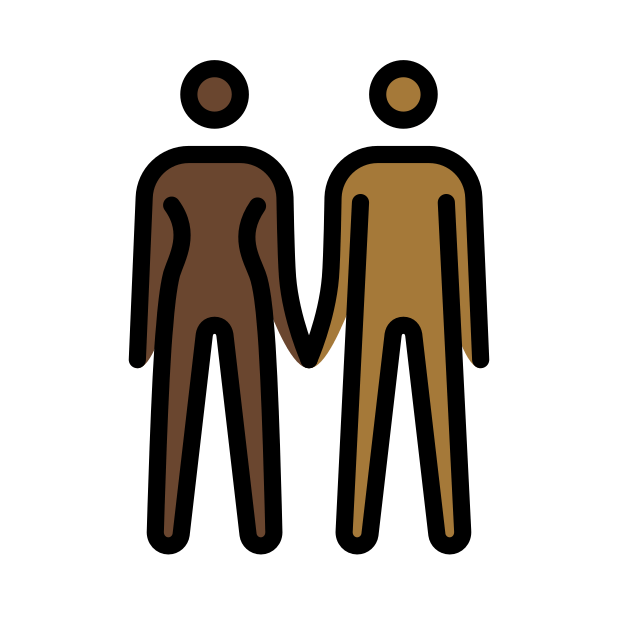
woman and man holding hands: dark skin tone, medium-dark skin tone